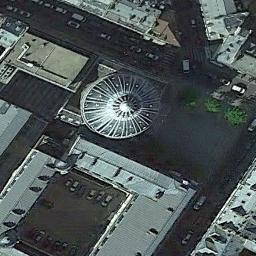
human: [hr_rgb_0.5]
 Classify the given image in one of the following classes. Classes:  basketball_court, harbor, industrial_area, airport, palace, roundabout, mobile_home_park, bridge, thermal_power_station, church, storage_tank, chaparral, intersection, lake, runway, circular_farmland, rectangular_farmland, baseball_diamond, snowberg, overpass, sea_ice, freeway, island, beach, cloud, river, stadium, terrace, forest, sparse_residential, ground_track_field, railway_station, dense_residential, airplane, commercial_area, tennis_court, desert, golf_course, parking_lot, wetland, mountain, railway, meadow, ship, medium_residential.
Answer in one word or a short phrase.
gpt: church